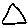
Label: triangle